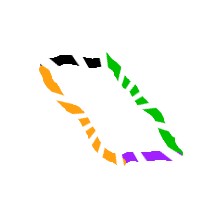
Shape: parallelogram